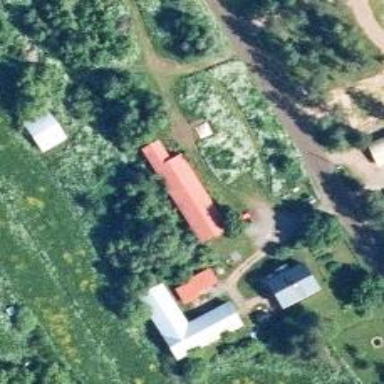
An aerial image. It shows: Farmyard area.